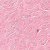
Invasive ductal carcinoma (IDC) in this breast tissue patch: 0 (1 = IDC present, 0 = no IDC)